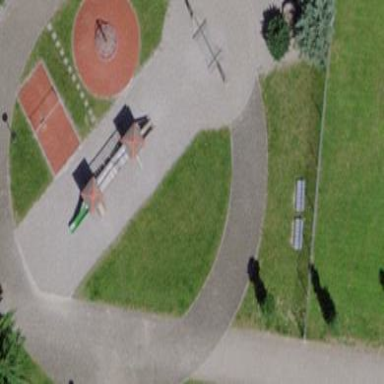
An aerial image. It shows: Playground area for leisure land.